Question: I'm new in jQuery and I learn fast but really I need help.
I have a page containing data like this example :
The page have a dive called (id)
This div contains 2 sub divs : one for data and one for form called respectively and .

Initially, "div-data" is shown and the other is hidden.
When I click edit "div-data" disappear and "div-form" appear with a filled form of data.
I made data validation and all it's fine, the edited data is updated on DB, so I must hide "div-form"
and show "div-form", but the problem, the data in "div-data" is not updated.
How can I do to update that div???
I'm in the last step :/
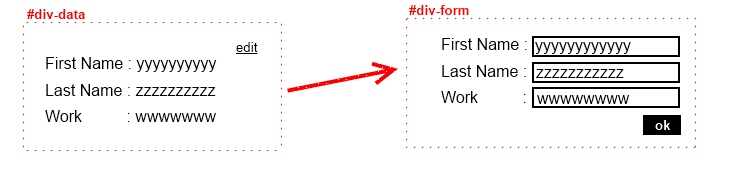
Answer: You've got the have the values in a separate element whose content you can replace.
Then you can fill those elements from the ajax success function:
'''
success: function(data){
$('#div-data').find('.firstname').text(data.firstname).end()
.find('.lastname').text(data.lastname).end()
.find('.work').text(data.work);
}
'''